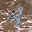
Label: 4